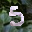
Label: 5